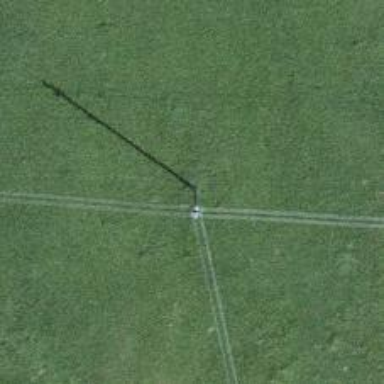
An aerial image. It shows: Utility pole as the man-made structure.